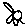
Label: flower